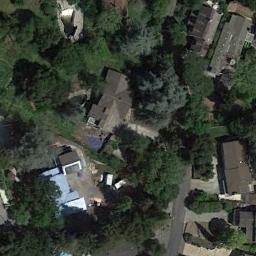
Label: sparse_residential